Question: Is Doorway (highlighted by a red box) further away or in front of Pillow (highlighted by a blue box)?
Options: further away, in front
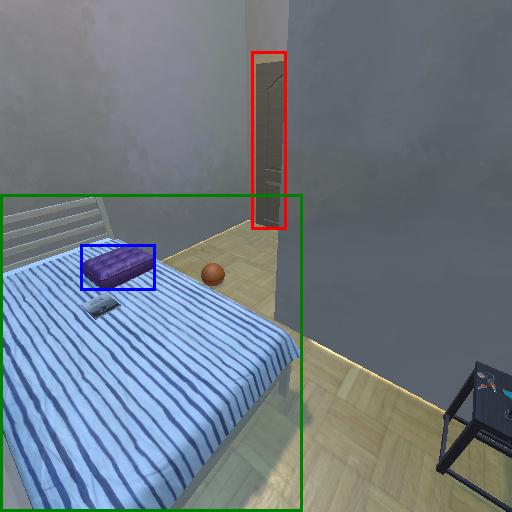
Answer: further away